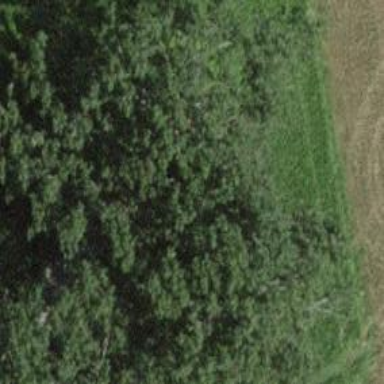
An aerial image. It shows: Broadleaved deciduous tree of the populus genus.